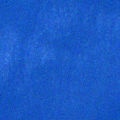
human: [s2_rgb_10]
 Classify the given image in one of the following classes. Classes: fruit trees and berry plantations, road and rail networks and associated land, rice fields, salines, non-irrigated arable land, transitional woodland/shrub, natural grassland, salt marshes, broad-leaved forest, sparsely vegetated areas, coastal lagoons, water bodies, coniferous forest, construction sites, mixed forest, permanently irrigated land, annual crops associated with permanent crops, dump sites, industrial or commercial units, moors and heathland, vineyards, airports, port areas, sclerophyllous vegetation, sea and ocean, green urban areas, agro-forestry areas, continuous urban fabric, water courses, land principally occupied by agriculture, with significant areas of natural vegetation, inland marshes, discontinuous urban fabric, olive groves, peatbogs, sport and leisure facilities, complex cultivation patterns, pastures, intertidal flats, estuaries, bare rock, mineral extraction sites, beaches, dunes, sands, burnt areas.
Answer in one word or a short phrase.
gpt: sea and ocean